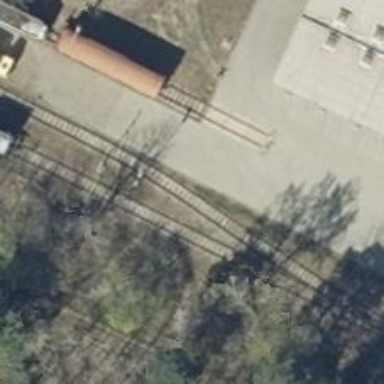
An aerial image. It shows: Railway siding for service.